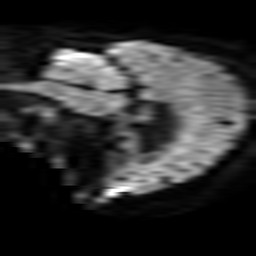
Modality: TRACE
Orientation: sagittal
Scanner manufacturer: philips
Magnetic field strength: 3 T
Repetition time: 3.087 s
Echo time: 0.076 s